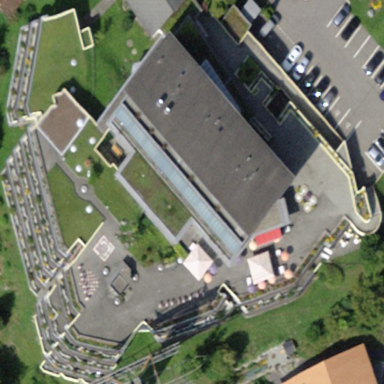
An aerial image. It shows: Building that functions as both restaurant and hotel.